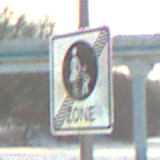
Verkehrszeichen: EndeFussgaengerzone
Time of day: MorningAfternoon
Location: Outdoor (Suburban)
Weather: PartlyCloudy
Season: NotSpecified
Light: Natural